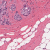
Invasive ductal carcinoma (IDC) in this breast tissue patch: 1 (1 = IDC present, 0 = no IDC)